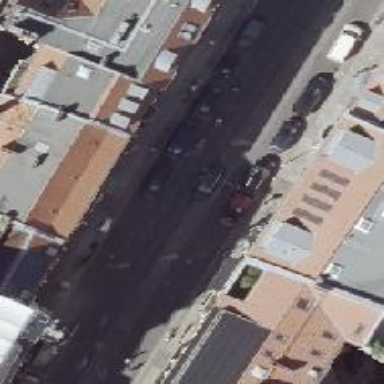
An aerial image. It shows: Parallel parking lane.